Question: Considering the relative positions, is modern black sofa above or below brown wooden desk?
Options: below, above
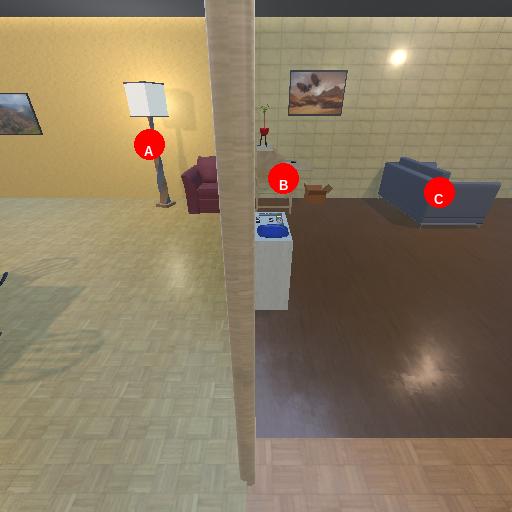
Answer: below